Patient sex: M
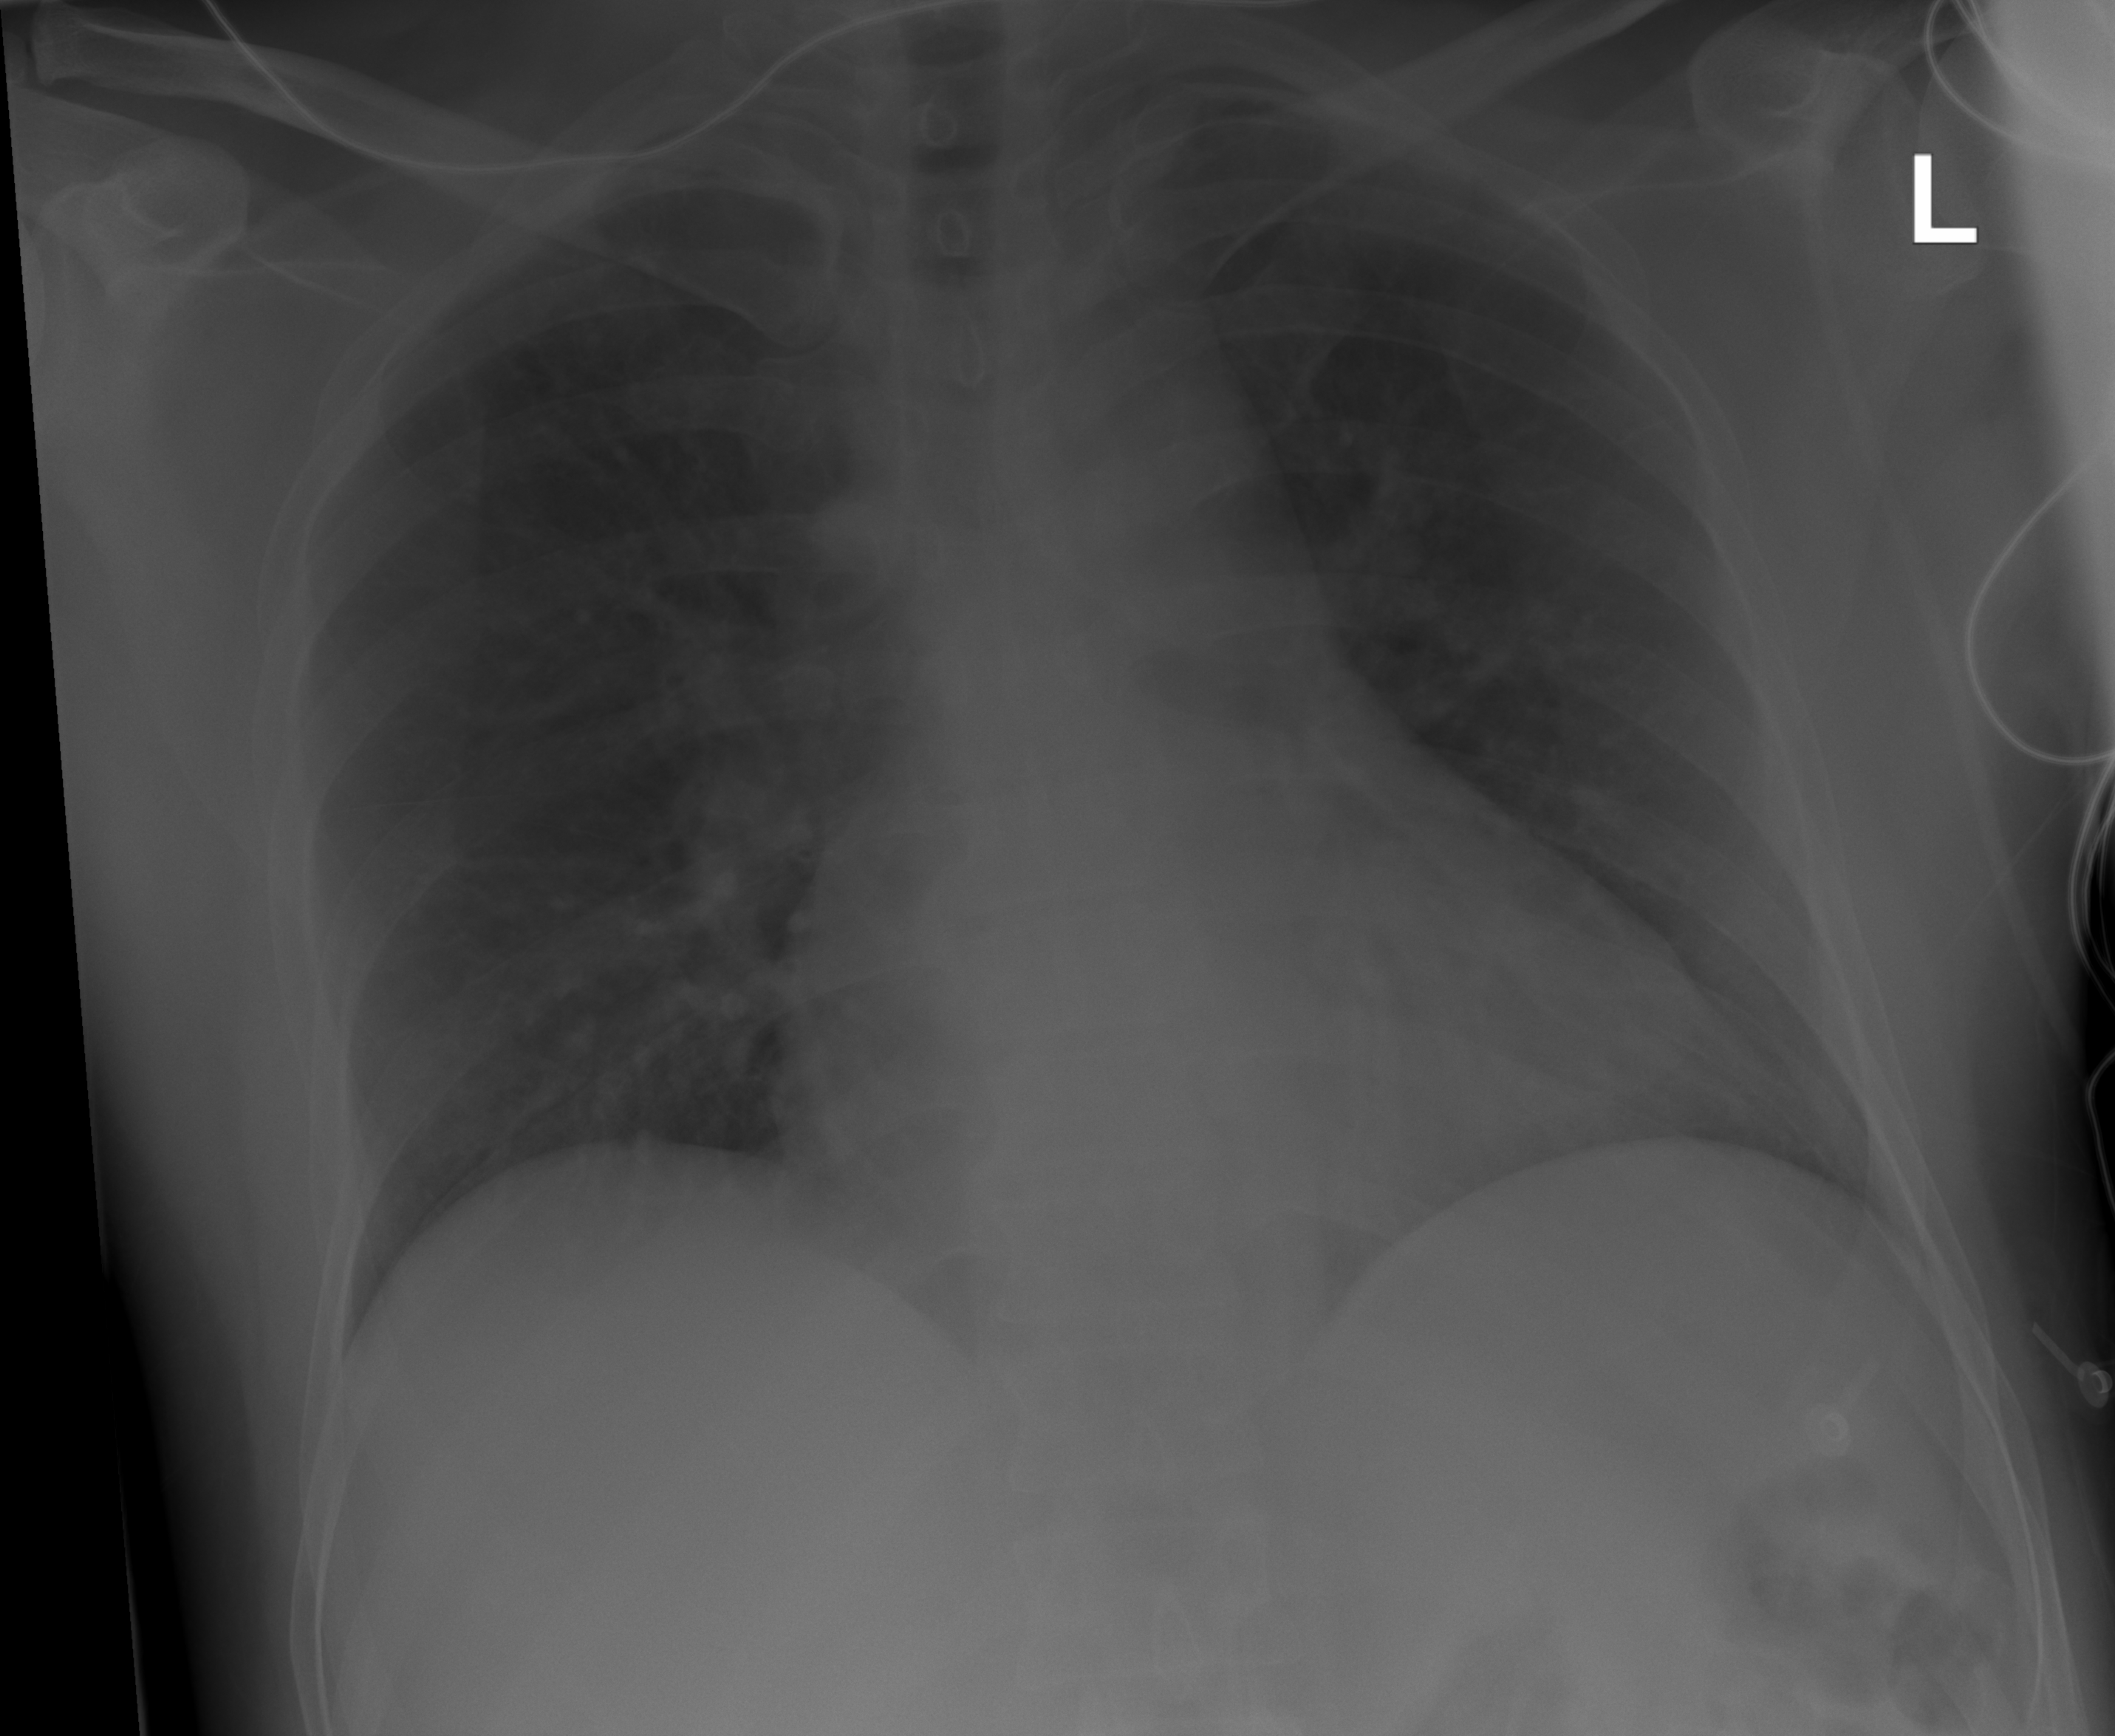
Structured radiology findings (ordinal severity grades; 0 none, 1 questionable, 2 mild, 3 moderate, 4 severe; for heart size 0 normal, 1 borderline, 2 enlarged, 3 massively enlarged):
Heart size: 2
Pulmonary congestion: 2
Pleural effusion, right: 0
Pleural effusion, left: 0
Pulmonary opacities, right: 2
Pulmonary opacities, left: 2
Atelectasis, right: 0
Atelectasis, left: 0